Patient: sex F, age 62
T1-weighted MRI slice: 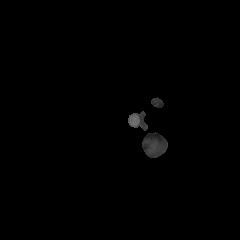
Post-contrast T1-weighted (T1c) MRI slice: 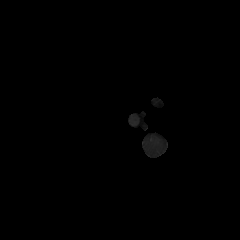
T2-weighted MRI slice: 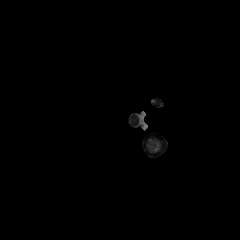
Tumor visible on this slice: no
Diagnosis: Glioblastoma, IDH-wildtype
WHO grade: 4